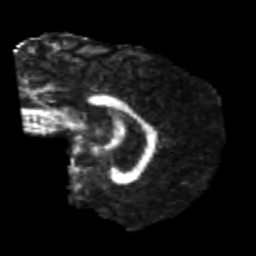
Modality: FA
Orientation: sagittal
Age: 24
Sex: male
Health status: healthy
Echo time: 0.074 s